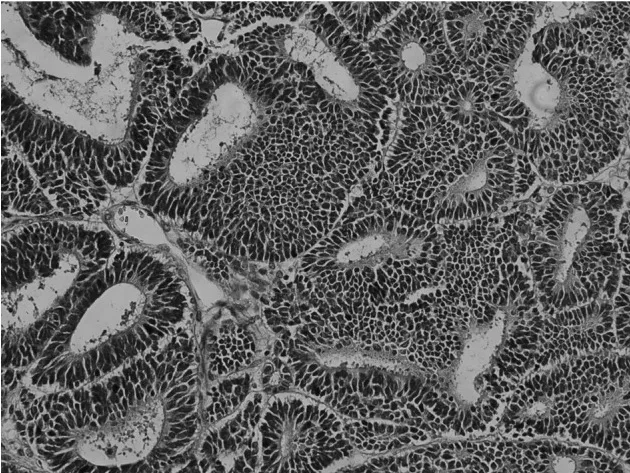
Wilms' tumor (WT) area showed predominantly epithelial components which are in the form of poorly formed tubules to well-developed tubular structures. The typical blastemal and stromal components were rare (hematoxylin and eosin; magnification, x400).
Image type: pathology (h&e)